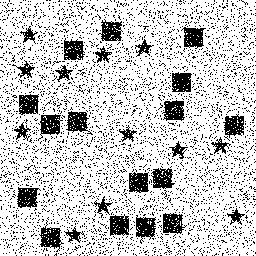
Squares: 16
Triangles: 0
Stars: 12
Total shapes: 28